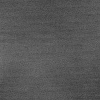
Atmospheric dust classification: dusty